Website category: phone
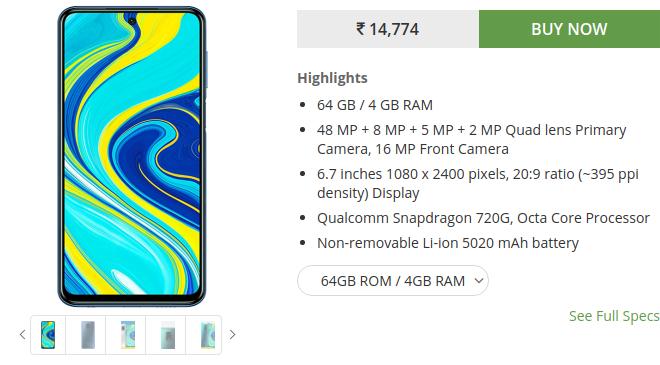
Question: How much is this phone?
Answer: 14,774

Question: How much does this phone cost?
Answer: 14,774

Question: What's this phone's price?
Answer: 14,774

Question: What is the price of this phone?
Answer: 14,774

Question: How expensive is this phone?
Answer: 14,774

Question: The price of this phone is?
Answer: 14,774

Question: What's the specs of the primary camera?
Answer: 48 MP + 8 MP + 5 MP + 2 MP Quad lens Primary Camera

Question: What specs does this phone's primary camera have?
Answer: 48 MP + 8 MP + 5 MP + 2 MP Quad lens Primary Camera

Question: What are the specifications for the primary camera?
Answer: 48 MP + 8 MP + 5 MP + 2 MP Quad lens Primary Camera

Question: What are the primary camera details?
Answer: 48 MP + 8 MP + 5 MP + 2 MP Quad lens Primary Camera

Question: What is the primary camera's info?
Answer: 48 MP + 8 MP + 5 MP + 2 MP Quad lens Primary Camera

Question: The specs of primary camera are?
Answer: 48 MP + 8 MP + 5 MP + 2 MP Quad lens Primary Camera

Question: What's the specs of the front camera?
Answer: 16 MP Front Camera

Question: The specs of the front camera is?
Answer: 16 MP Front Camera

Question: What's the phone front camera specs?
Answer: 16 MP Front Camera

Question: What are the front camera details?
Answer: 16 MP Front Camera

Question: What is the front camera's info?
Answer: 16 MP Front Camera

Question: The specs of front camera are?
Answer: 16 MP Front Camera

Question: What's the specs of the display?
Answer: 6.7 inches 1080 x 2400 pixels, 20:9 ratio (~395 ppi density) Display

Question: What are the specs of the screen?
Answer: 6.7 inches 1080 x 2400 pixels, 20:9 ratio (~395 ppi density) Display

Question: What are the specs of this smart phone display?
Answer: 6.7 inches 1080 x 2400 pixels, 20:9 ratio (~395 ppi density) Display

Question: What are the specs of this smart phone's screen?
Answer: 6.7 inches 1080 x 2400 pixels, 20:9 ratio (~395 ppi density) Display

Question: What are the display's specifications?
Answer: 6.7 inches 1080 x 2400 pixels, 20:9 ratio (~395 ppi density) Display

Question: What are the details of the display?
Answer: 6.7 inches 1080 x 2400 pixels, 20:9 ratio (~395 ppi density) Display

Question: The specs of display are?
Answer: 6.7 inches 1080 x 2400 pixels, 20:9 ratio (~395 ppi density) Display

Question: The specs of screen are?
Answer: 6.7 inches 1080 x 2400 pixels, 20:9 ratio (~395 ppi density) Display

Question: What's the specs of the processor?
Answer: Qualcomm Snapdragon 720G, Octa Core Processor

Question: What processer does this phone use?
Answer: Qualcomm Snapdragon 720G, Octa Core Processor

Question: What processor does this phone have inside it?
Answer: Qualcomm Snapdragon 720G, Octa Core Processor

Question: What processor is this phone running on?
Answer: Qualcomm Snapdragon 720G, Octa Core Processor

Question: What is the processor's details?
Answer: Qualcomm Snapdragon 720G, Octa Core Processor

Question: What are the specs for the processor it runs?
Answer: Qualcomm Snapdragon 720G, Octa Core Processor

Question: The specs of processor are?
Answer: Qualcomm Snapdragon 720G, Octa Core Processor

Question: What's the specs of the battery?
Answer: Non-removable Li-ion 5020 mAh battery

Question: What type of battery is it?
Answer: Non-removable Li-ion 5020 mAh battery

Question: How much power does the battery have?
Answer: Non-removable Li-ion 5020 mAh battery

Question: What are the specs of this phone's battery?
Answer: Non-removable Li-ion 5020 mAh battery

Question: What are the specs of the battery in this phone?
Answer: Non-removable Li-ion 5020 mAh battery

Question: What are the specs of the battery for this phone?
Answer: Non-removable Li-ion 5020 mAh battery

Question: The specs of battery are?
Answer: Non-removable Li-ion 5020 mAh battery